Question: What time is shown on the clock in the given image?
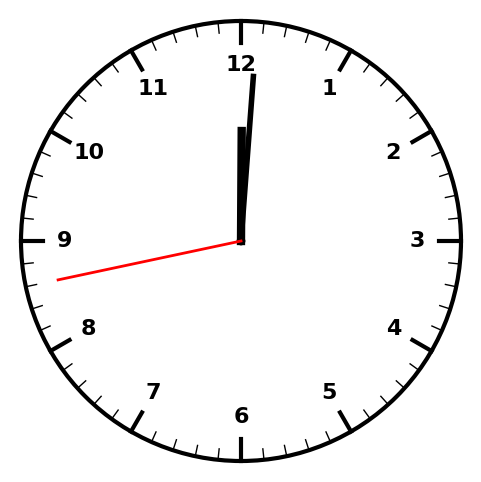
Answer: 12:00:43